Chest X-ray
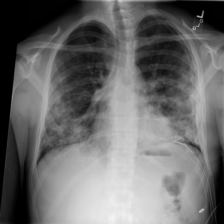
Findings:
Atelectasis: negative
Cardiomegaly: negative
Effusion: negative
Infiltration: negative
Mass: negative
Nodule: positive
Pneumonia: negative
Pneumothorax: negative
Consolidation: negative
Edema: negative
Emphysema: negative
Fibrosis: negative
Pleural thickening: negative
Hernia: negative